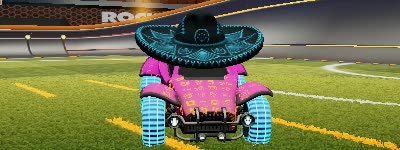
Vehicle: octane